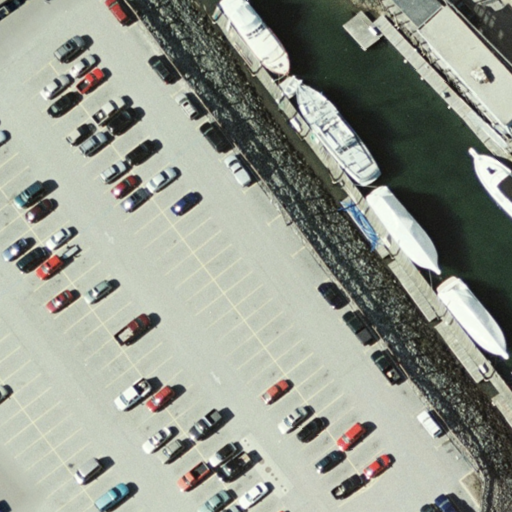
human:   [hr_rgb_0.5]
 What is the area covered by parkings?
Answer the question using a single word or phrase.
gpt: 3333m2

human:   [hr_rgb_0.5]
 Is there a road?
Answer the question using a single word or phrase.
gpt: yes

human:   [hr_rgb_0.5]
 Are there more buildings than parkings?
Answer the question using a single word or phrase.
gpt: yes

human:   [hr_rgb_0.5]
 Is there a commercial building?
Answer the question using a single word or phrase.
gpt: no

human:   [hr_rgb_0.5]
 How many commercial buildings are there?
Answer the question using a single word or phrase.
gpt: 0

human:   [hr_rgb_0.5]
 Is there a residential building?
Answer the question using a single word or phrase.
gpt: yes

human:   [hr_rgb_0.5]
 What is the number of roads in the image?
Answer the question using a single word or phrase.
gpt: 5

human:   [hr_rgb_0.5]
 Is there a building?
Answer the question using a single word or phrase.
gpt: yes

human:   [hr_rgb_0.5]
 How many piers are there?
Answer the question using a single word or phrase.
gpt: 1

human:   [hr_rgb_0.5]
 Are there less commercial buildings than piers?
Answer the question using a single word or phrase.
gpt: yes

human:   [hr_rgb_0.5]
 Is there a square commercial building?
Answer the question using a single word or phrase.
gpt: no

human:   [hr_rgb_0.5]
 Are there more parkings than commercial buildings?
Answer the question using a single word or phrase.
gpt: yes

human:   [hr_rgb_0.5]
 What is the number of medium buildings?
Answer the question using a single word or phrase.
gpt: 0

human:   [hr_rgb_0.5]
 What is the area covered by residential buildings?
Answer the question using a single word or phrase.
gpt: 107m2

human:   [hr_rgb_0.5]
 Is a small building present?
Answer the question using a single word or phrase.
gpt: yes

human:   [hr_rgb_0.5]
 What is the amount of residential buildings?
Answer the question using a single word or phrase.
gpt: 2

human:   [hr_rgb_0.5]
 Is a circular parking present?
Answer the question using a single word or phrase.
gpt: no

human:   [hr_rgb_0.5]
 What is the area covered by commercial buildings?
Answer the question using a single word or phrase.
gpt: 0m2

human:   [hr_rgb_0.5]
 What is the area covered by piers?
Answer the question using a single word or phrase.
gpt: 5761m2

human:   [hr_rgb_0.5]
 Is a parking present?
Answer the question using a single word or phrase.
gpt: yes

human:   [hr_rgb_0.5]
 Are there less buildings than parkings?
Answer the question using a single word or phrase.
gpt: no

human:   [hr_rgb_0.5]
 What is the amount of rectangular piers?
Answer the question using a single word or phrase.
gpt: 0

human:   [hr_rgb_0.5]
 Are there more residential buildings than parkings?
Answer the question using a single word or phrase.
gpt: yes

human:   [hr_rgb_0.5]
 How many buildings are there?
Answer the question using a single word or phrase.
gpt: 2

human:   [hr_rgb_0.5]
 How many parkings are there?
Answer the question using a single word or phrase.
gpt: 1

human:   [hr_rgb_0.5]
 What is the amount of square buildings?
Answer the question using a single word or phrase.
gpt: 0

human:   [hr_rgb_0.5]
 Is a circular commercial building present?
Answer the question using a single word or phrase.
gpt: no

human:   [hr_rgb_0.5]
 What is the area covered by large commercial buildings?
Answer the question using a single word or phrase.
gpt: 0m2

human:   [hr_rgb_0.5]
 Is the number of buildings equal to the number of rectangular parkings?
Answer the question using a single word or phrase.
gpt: no

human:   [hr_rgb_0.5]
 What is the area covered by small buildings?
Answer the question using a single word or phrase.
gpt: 107m2

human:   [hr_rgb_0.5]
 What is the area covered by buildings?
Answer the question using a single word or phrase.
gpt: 107m2

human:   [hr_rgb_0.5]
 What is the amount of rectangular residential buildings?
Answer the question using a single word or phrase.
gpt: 2

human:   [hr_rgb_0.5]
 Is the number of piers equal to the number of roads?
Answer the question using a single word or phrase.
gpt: no

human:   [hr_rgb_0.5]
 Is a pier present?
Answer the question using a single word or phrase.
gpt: yes

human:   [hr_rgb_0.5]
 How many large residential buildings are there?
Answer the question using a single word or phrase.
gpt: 0

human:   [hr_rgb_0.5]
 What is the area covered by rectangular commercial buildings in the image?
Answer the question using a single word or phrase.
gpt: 0m2

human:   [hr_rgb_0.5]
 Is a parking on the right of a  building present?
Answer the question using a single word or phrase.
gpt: no

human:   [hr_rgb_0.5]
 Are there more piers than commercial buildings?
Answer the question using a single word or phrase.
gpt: yes

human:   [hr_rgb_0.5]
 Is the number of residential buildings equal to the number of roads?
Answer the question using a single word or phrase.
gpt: no

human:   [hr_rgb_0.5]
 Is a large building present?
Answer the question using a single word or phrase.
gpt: no

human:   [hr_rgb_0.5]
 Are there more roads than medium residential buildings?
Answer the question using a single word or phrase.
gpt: yes

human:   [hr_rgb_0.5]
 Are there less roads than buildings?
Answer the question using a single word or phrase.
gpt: no

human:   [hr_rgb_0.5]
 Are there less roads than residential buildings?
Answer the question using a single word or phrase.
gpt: no

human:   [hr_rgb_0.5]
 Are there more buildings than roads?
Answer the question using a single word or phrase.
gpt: no

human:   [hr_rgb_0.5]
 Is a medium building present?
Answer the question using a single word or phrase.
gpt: no

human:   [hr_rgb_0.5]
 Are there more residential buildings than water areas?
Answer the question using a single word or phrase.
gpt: yes

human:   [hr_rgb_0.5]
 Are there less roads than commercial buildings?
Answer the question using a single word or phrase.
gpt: no

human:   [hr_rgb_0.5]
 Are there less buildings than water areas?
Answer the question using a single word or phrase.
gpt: no

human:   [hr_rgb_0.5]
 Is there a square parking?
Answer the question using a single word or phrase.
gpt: no

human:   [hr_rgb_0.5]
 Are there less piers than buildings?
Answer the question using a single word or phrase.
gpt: yes

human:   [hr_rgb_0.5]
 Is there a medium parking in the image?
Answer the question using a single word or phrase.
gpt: no

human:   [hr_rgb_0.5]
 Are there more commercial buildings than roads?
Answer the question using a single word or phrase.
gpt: no

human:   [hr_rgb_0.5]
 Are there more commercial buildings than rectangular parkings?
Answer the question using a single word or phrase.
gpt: no

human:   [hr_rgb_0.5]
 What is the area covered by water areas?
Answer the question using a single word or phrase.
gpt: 0m2

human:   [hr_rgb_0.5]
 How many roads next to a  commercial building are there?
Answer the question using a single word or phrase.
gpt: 0

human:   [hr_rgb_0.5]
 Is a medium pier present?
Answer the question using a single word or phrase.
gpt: no

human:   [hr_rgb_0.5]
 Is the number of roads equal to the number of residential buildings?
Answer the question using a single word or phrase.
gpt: no

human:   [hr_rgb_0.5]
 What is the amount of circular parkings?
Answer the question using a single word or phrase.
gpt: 0

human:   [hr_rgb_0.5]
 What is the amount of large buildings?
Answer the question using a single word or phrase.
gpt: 0

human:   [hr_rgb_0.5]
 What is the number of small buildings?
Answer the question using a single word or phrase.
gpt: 2

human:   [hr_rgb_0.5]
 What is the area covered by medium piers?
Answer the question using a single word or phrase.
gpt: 0m2

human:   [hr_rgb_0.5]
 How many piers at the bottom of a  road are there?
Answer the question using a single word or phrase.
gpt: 0

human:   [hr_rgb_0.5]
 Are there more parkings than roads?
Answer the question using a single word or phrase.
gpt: no

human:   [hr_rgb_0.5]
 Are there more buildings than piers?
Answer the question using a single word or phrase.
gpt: yes